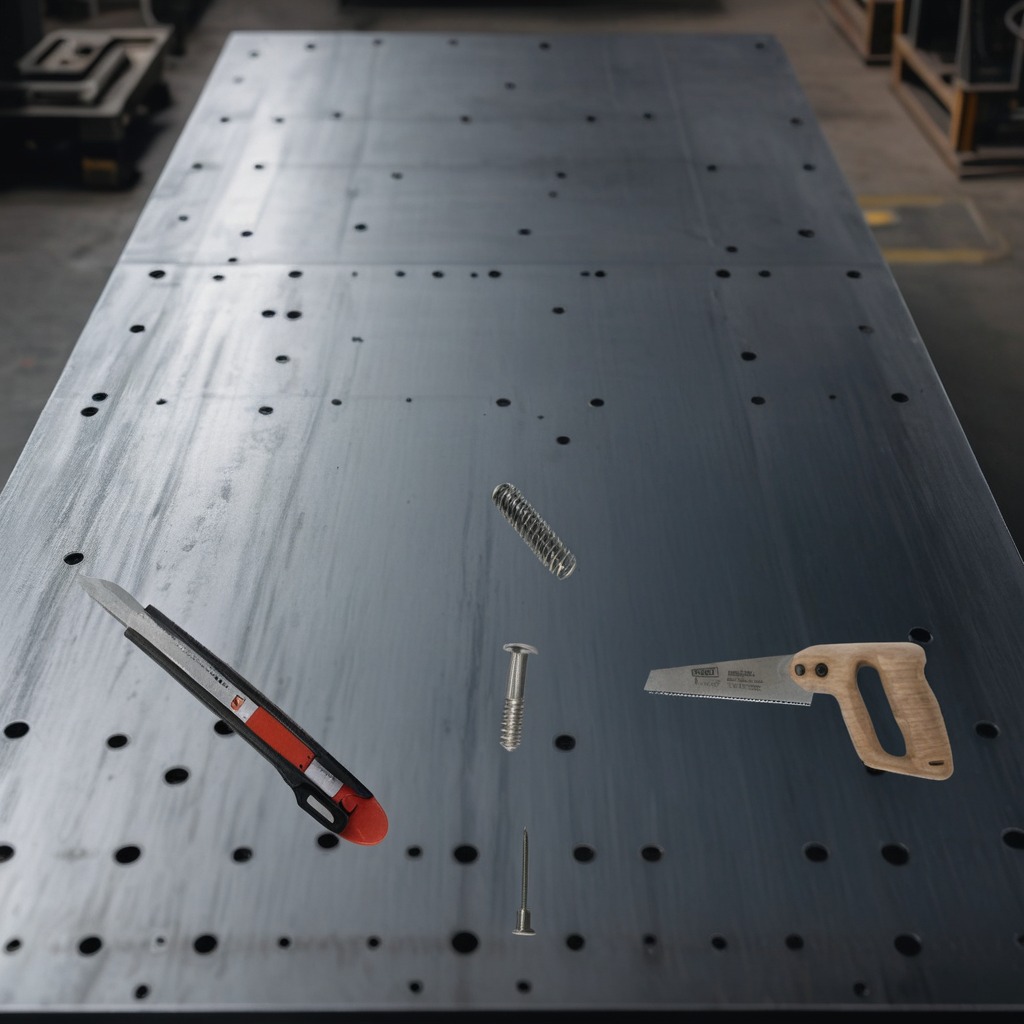
A utility knife, an iron nail, a metal machine screw, and a handheld metal saw are lying on the cold steel table in a mining workshop.